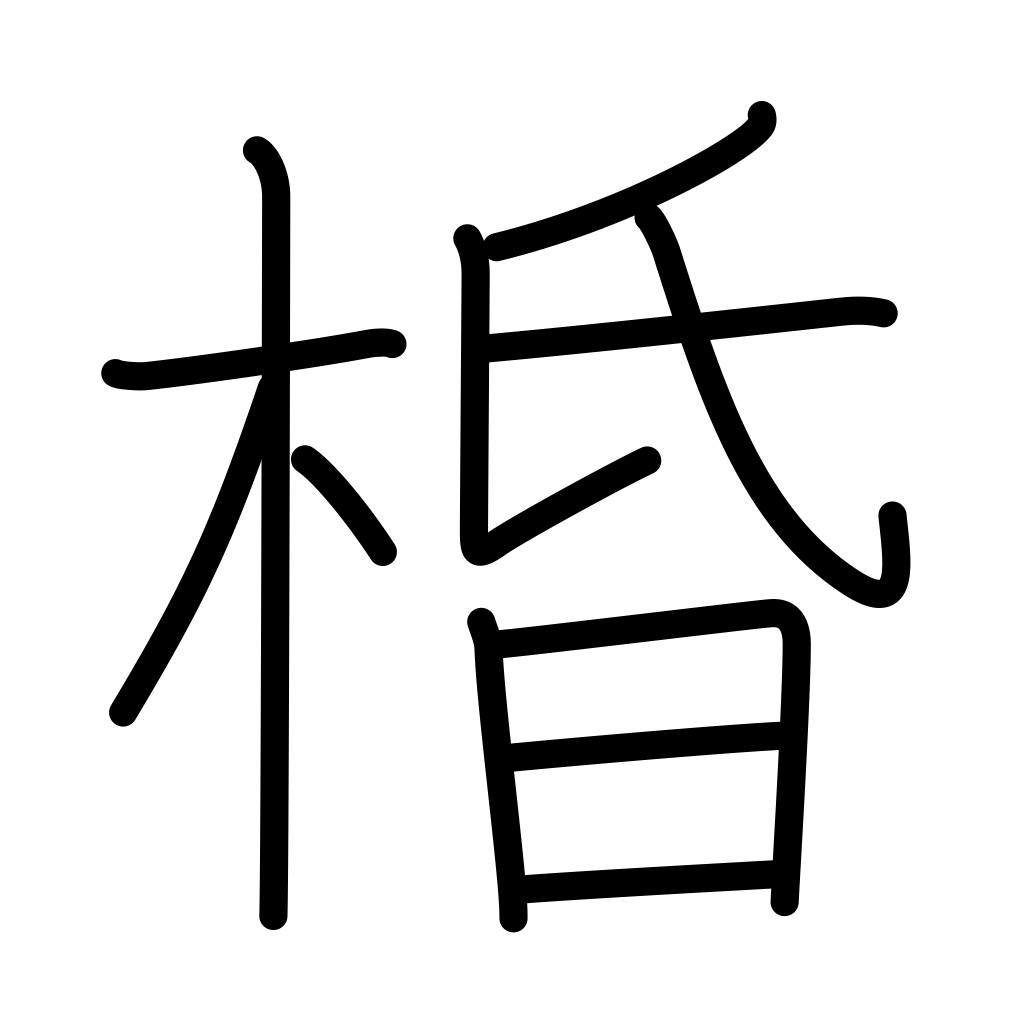
Meaning: silk tree